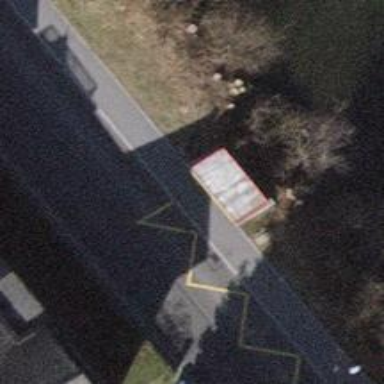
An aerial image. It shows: Bus stop with designated stop position for public transport.